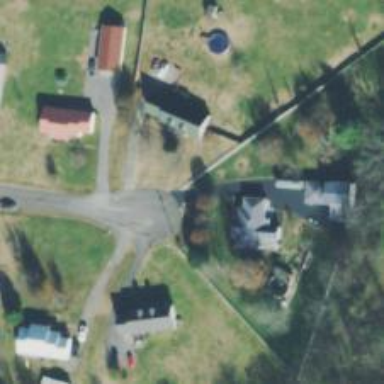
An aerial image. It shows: Turning circle on the road.